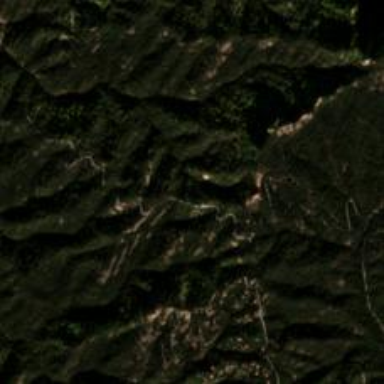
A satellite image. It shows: Natural ridge in the landscape.